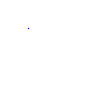
Particle: proton